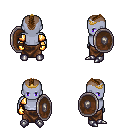
a pixel art fantasy rpg character, male body template, dark elf, purple skin, gold arm armor, robe skirt, brown short mohawk hairstyle, gold tiara, gold gloves, metal boots, shield, four views (front, back, left, right), 2x2 character sprite sheet, small pixel art, hard edges, no anti-aliasing